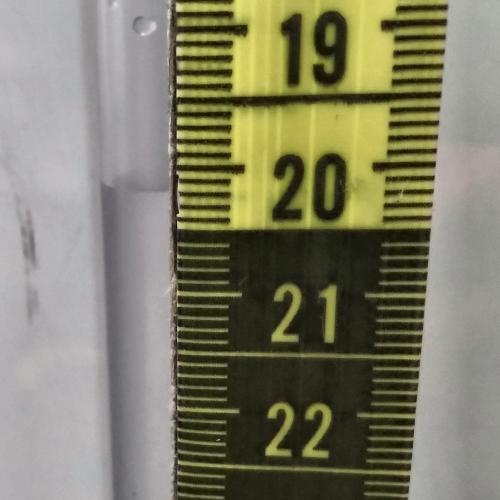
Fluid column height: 20.2 cm